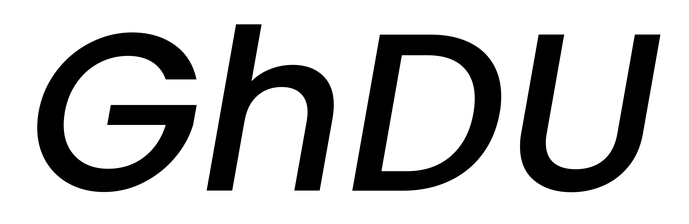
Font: Poppins-MediumItalic